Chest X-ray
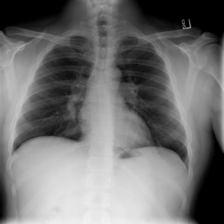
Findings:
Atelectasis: negative
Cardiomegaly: negative
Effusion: negative
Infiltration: negative
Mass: negative
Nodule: negative
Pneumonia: negative
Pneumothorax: negative
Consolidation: negative
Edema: negative
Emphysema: negative
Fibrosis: negative
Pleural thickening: negative
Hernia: negative